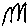
Label: zigzag